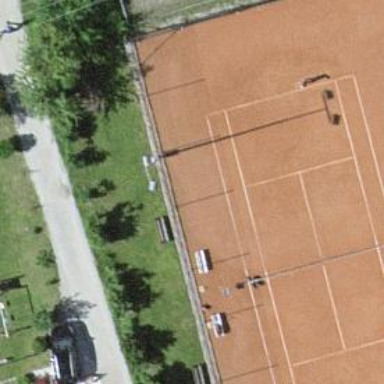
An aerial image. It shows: Tennis court on the leisure land pitch.